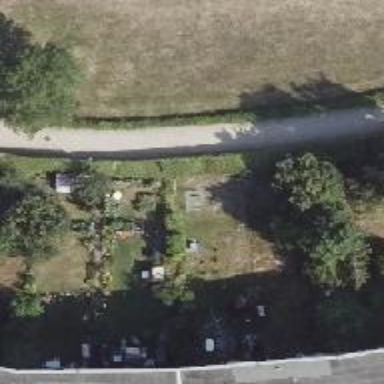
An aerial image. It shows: Residential garden.